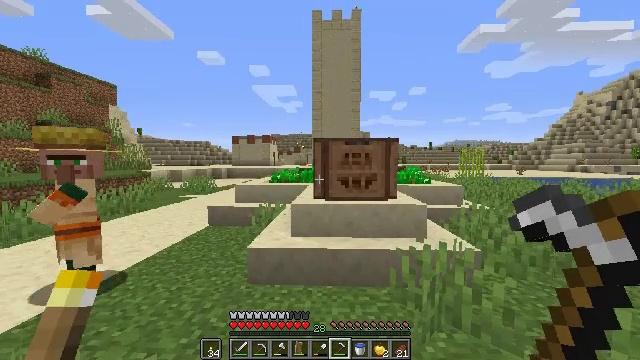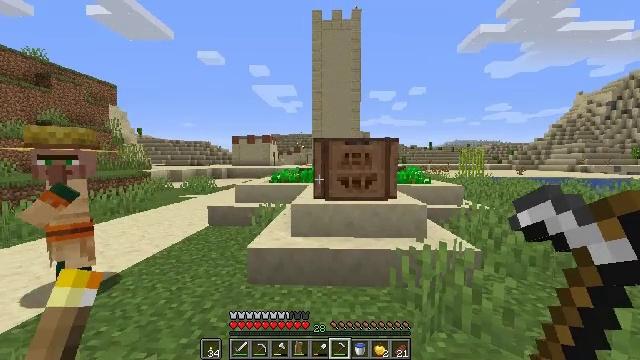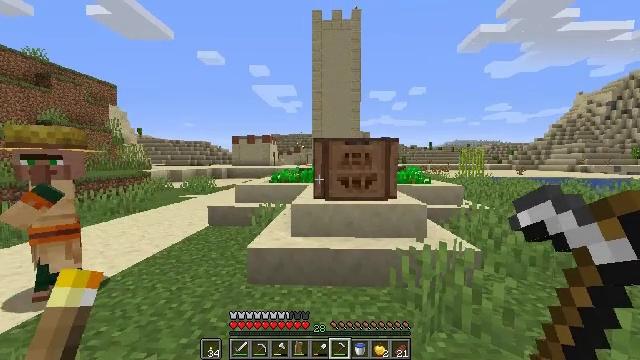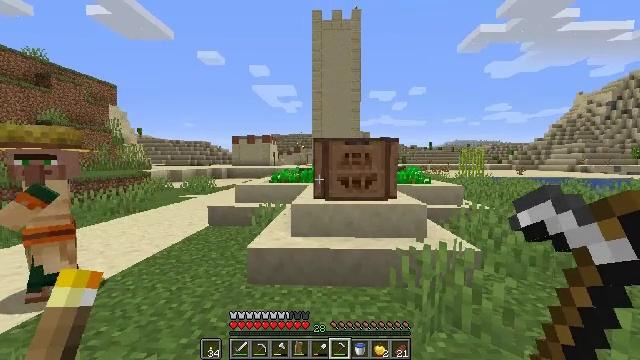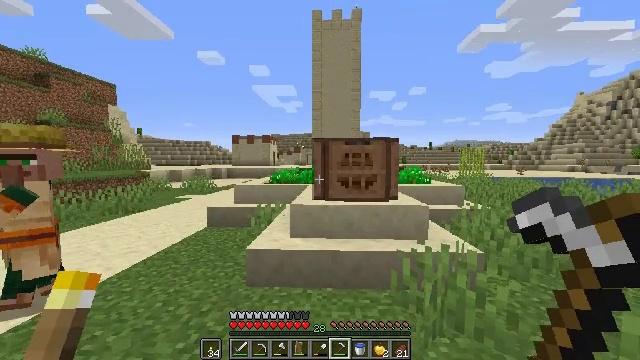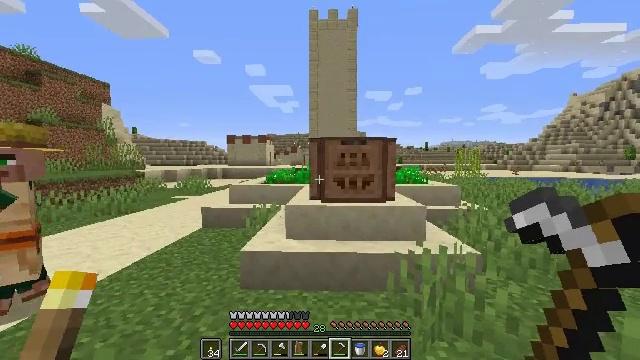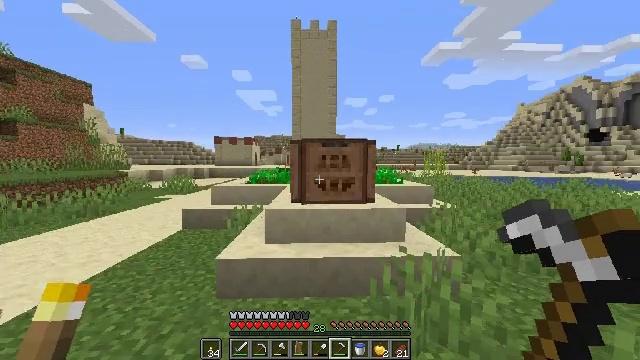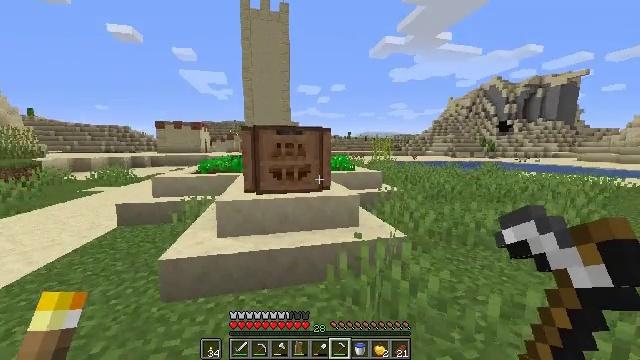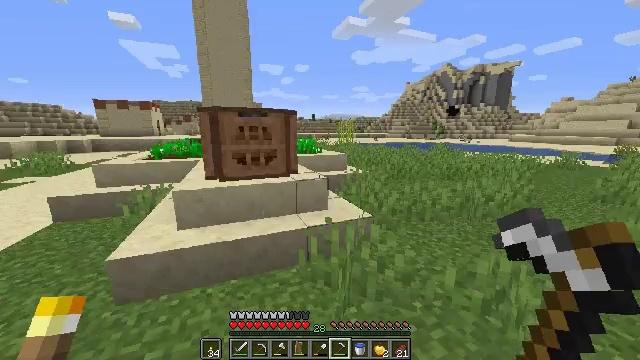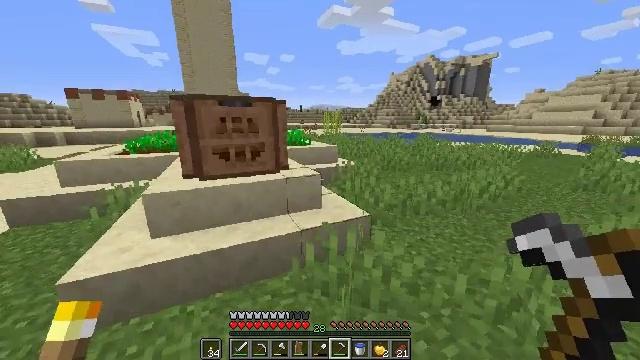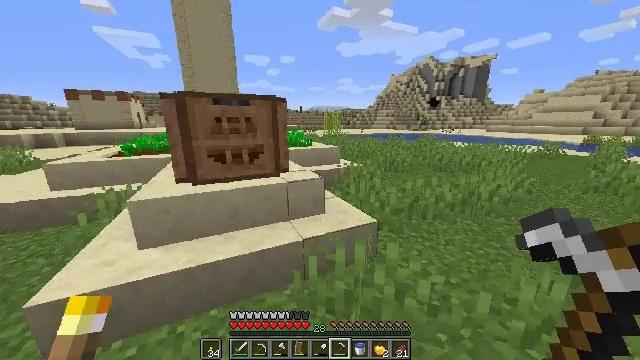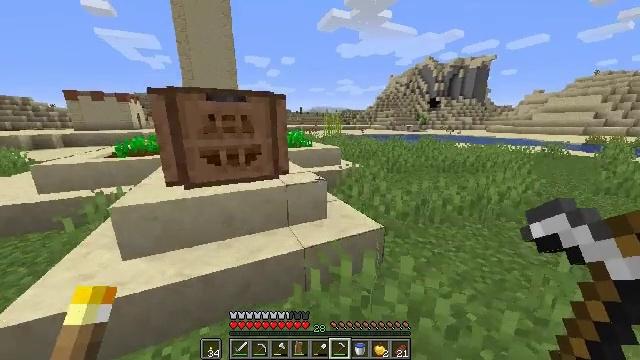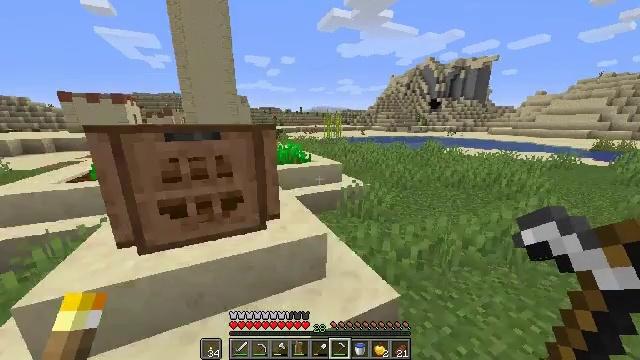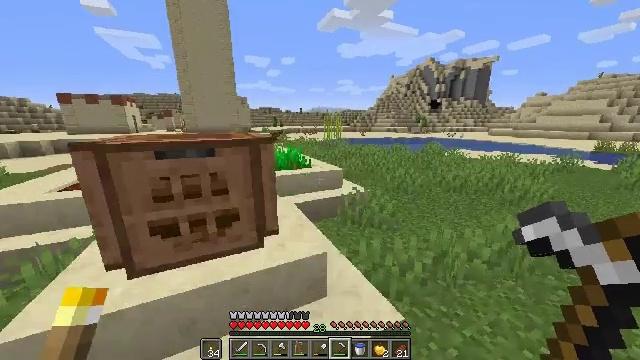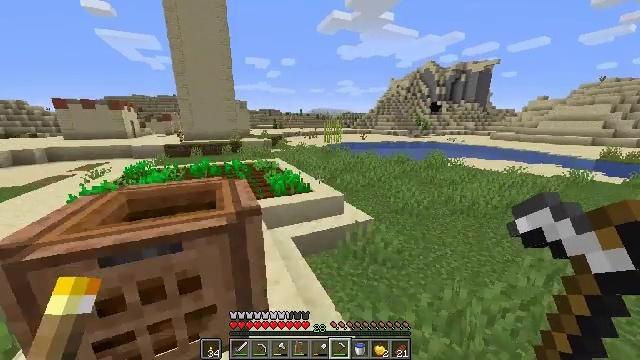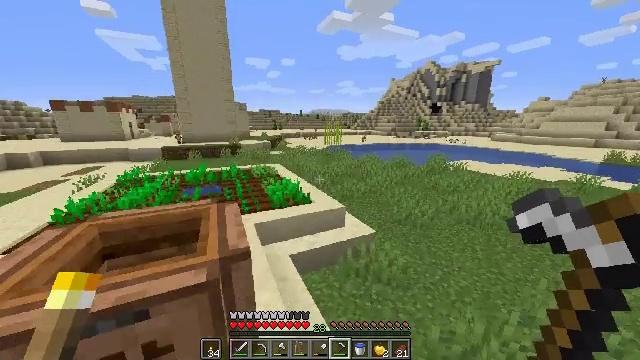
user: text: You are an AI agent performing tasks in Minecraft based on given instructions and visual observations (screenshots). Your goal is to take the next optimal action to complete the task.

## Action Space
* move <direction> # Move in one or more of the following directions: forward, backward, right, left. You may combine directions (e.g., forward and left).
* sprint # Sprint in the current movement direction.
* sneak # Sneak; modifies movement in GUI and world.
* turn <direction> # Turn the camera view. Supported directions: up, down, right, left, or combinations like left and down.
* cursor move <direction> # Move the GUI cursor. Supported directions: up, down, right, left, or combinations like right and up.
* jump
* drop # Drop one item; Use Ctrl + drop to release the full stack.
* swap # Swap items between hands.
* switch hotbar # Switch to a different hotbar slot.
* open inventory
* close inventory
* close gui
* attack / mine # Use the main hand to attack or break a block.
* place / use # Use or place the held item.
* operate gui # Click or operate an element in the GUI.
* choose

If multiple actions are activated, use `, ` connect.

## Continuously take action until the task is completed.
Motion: motion action
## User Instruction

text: Remove the existing composter.
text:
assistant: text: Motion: no_op
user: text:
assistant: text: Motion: no_op
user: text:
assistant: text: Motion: no_op
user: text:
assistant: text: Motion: move forward
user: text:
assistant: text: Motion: move forward, sprint
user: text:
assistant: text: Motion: move forward, sprint, turn right
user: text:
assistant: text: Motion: move forward, sprint, turn right and down
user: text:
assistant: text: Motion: move forward, sprint, turn right and down
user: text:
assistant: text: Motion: move forward, sprint, turn right and down
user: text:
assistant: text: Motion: move forward, sprint
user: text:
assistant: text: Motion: move forward, sprint
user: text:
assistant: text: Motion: move forward, sprint, jump
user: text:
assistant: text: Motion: move forward, sprint, jump
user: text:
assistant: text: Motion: move forward, sprint, jump
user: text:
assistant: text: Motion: move forward, sprint, jump
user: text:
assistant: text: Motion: move forward, sprint, jump
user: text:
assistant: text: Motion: move forward, sprint
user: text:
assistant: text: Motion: move forward and move right, sprint
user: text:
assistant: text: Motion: move forward and move right
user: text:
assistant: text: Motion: move forward and move right, turn left and down
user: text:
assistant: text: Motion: move right, turn left
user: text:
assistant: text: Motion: turn left
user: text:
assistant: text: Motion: turn left
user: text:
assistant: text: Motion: turn left and up
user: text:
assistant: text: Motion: turn left
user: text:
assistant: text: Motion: no_op
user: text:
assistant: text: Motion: no_op
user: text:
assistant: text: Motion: no_op
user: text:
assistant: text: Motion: no_op
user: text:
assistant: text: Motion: no_op